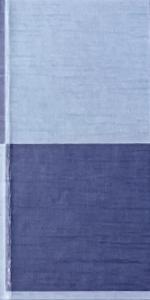
Label: Empty